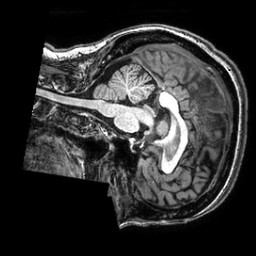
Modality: T1w
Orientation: sagittal
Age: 64
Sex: female
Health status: healthy